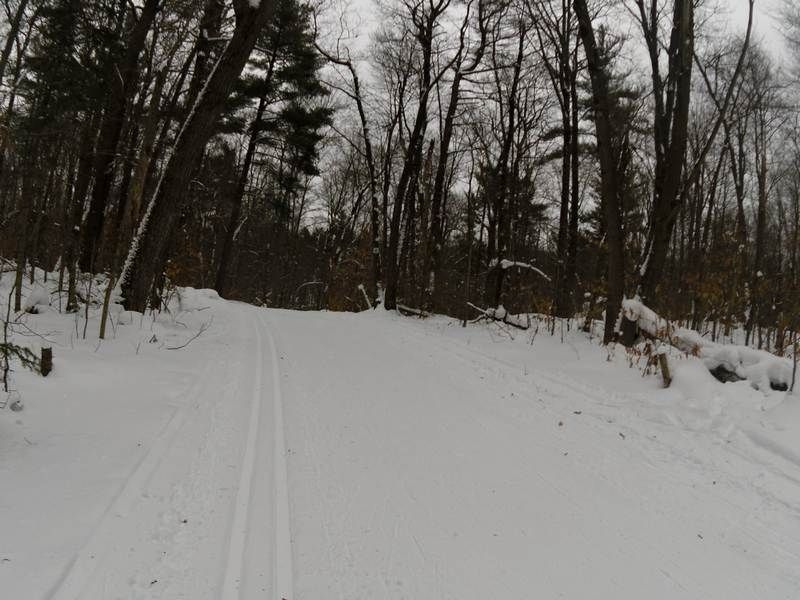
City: ottawa-gatineau